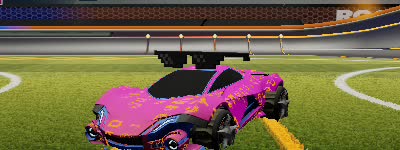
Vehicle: werewolf